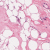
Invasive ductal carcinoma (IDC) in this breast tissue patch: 0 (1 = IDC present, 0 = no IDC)